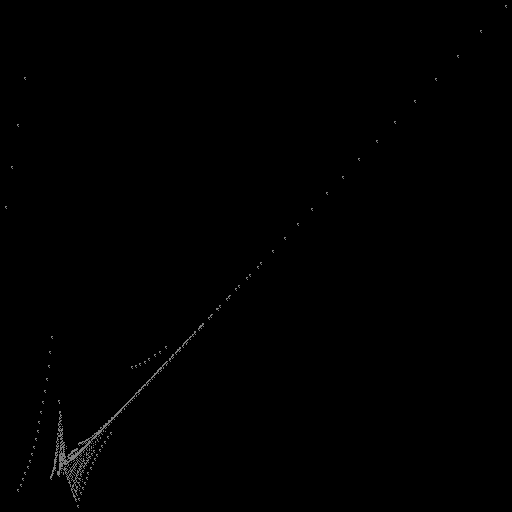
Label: newyorkfern